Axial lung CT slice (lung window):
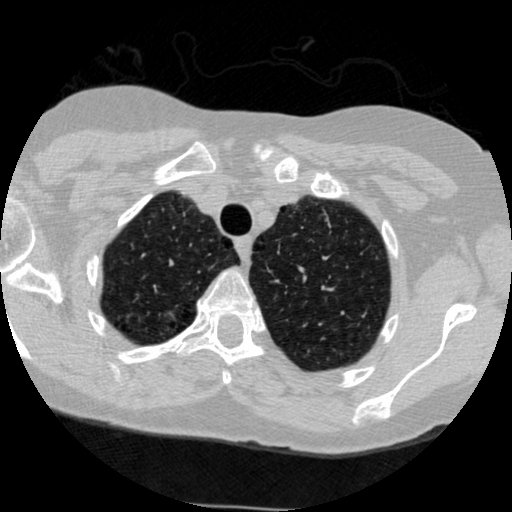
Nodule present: no